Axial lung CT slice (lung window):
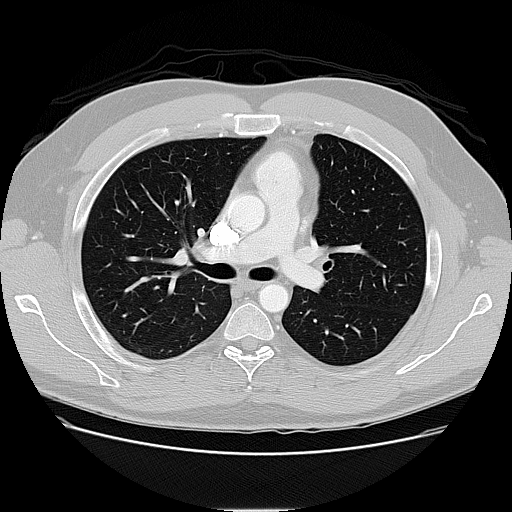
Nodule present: no